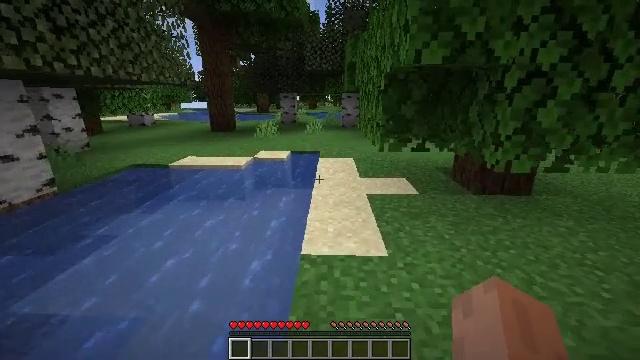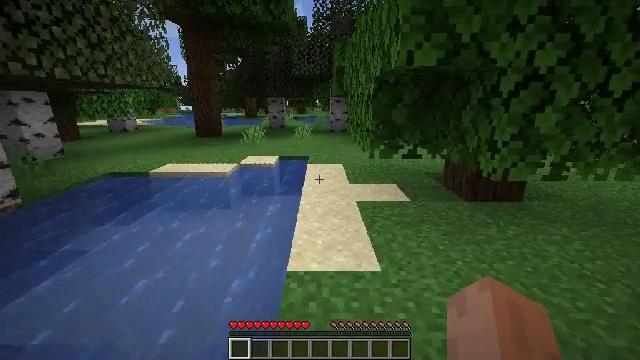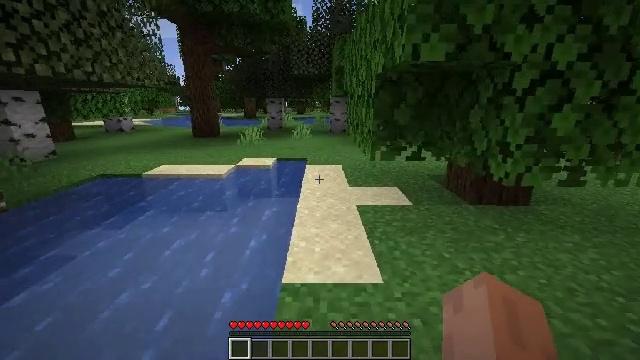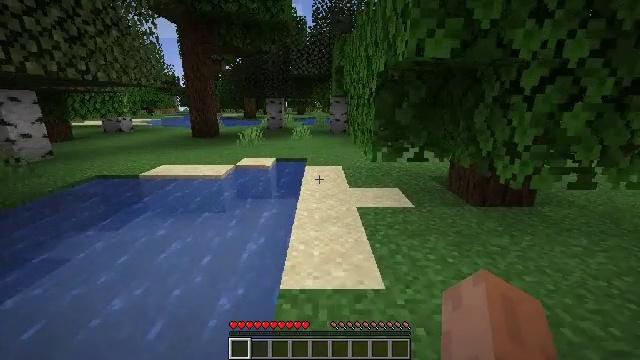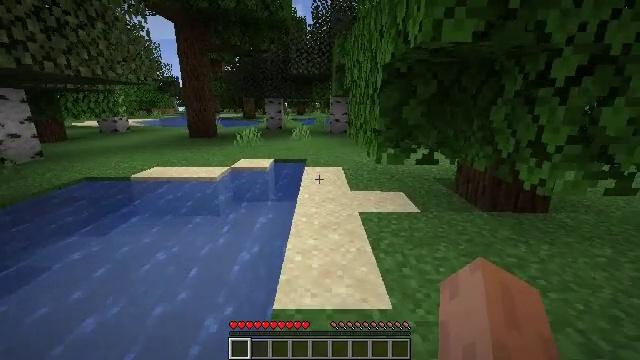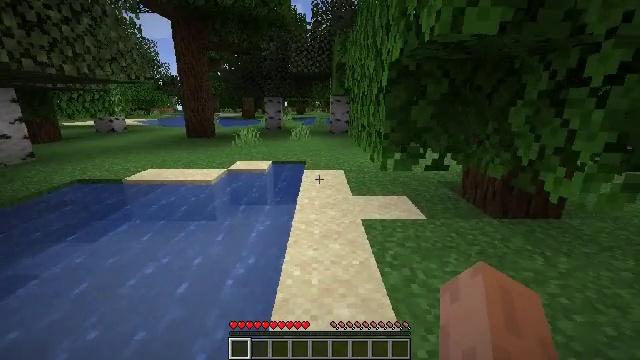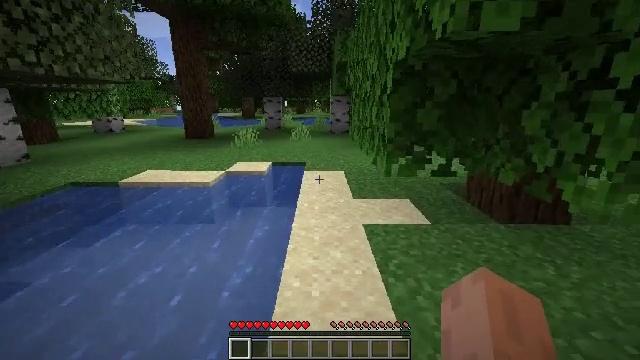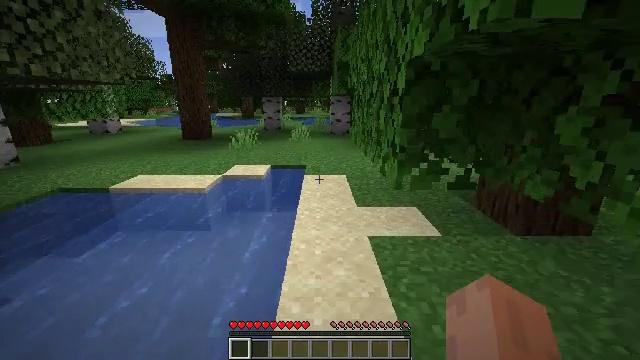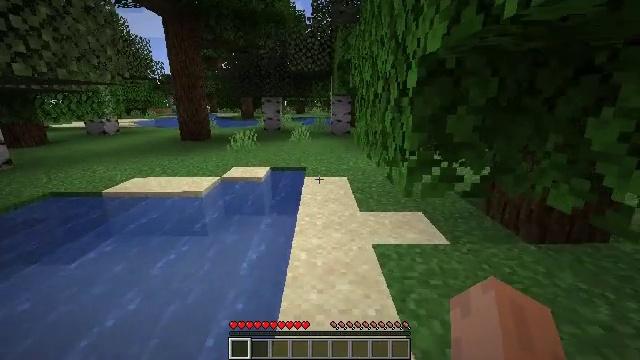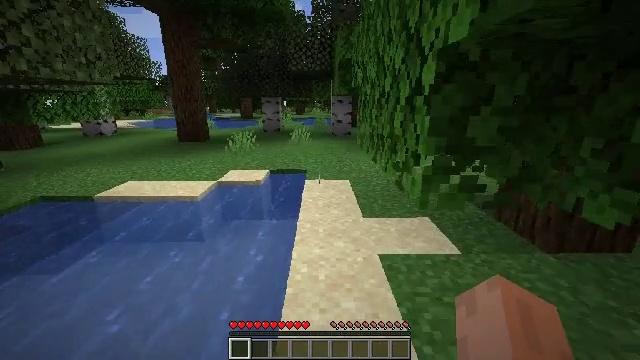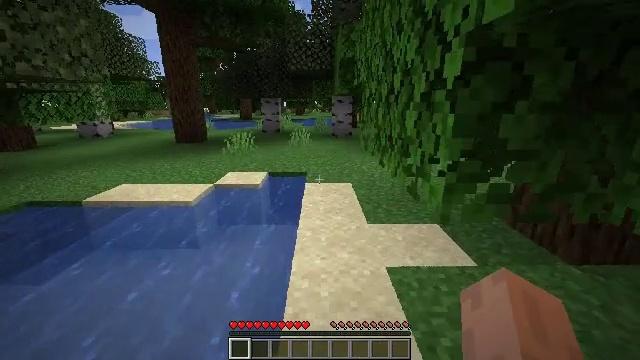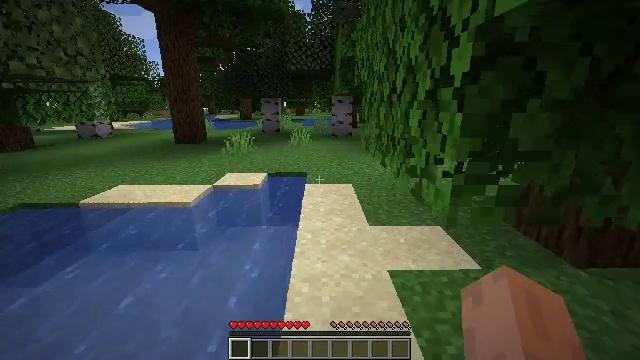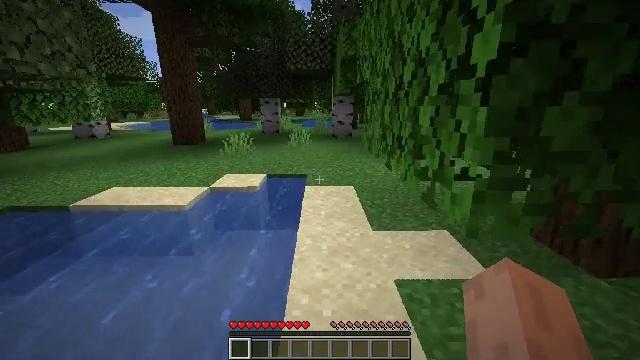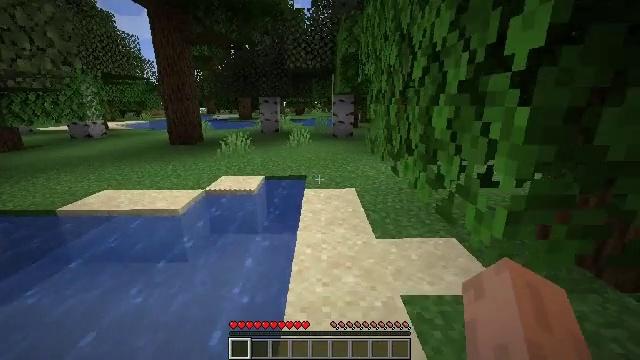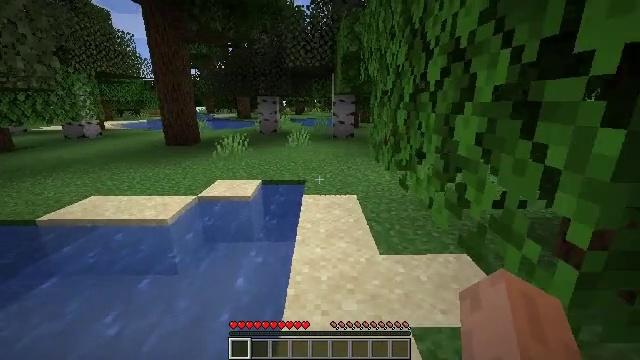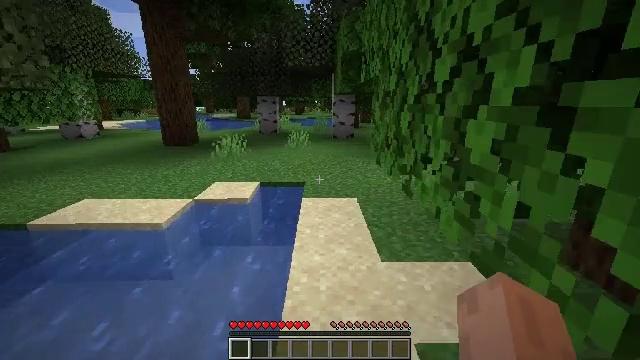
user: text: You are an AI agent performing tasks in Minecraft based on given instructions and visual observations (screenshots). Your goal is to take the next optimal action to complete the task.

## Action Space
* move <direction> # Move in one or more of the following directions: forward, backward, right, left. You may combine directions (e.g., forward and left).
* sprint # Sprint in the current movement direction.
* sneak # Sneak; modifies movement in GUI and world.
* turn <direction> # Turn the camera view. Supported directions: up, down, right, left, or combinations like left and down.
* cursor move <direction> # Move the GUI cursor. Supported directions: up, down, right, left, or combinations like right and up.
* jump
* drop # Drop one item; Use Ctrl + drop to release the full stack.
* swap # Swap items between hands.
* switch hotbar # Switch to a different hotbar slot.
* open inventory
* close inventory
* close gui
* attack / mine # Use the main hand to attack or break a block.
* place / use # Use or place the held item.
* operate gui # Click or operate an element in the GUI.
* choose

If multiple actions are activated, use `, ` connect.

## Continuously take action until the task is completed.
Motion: motion action
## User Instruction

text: Collect the oak planks from the structure.
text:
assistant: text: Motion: move forward, turn right, attack / mine
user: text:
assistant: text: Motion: move forward, attack / mine
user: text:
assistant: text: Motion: move forward, attack / mine
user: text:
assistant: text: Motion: move forward, attack / mine
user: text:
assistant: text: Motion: move forward, attack / mine
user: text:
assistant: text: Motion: move forward, attack / mine
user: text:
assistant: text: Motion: move forward, attack / mine
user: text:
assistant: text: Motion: move forward, attack / mine
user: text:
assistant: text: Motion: move forward, attack / mine
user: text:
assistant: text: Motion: move forward, attack / mine
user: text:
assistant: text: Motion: move forward, attack / mine
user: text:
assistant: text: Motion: move forward, attack / mine
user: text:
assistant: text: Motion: move forward, attack / mine
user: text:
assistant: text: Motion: move forward, attack / mine
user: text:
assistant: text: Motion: move forward, attack / mine
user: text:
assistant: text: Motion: move forward, attack / mine
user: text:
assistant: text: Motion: move forward, attack / mine
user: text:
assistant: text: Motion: move forward, attack / mine
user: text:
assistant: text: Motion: move forward, attack / mine
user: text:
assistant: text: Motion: move forward, attack / mine
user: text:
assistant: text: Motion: move forward, attack / mine
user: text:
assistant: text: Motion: move forward, attack / mine
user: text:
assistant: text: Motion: move forward, turn left and up, attack / mine
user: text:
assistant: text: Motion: move forward, turn left, attack / mine
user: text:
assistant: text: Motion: move forward and move right, turn left, attack / mine
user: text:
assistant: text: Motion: move forward and move right, turn left, attack / mine
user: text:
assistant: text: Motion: move forward and move right, turn left, attack / mine
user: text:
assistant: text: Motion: move forward and move right, attack / mine
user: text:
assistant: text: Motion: move forward and move right, attack / mine
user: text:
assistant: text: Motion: move forward and move right, attack / mine